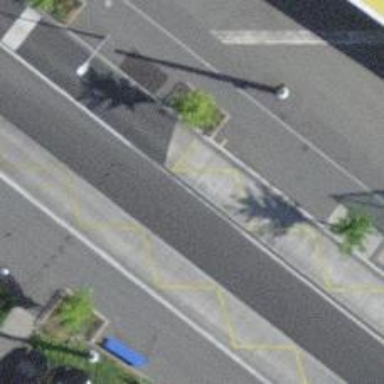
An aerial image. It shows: Trolleybus stop position for public transport.